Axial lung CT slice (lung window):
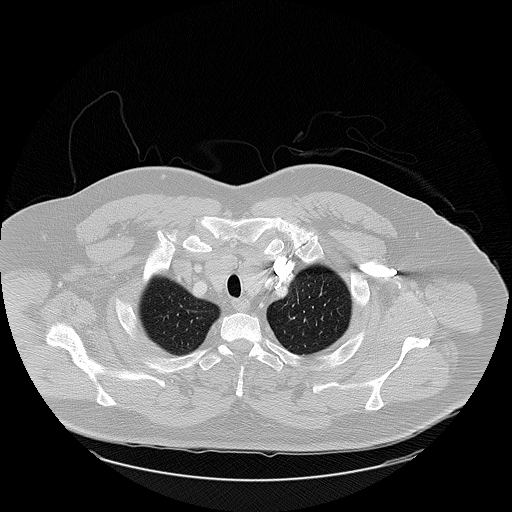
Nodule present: no